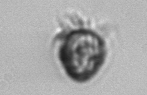
Label: Ciliophora